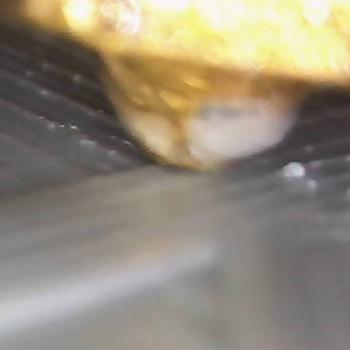
Flow rate: 88%